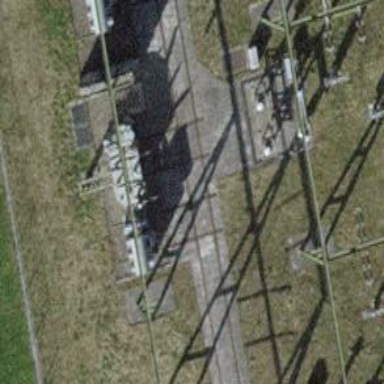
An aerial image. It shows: Transformer.